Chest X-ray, PA view. Patient: 26 years old, sex M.
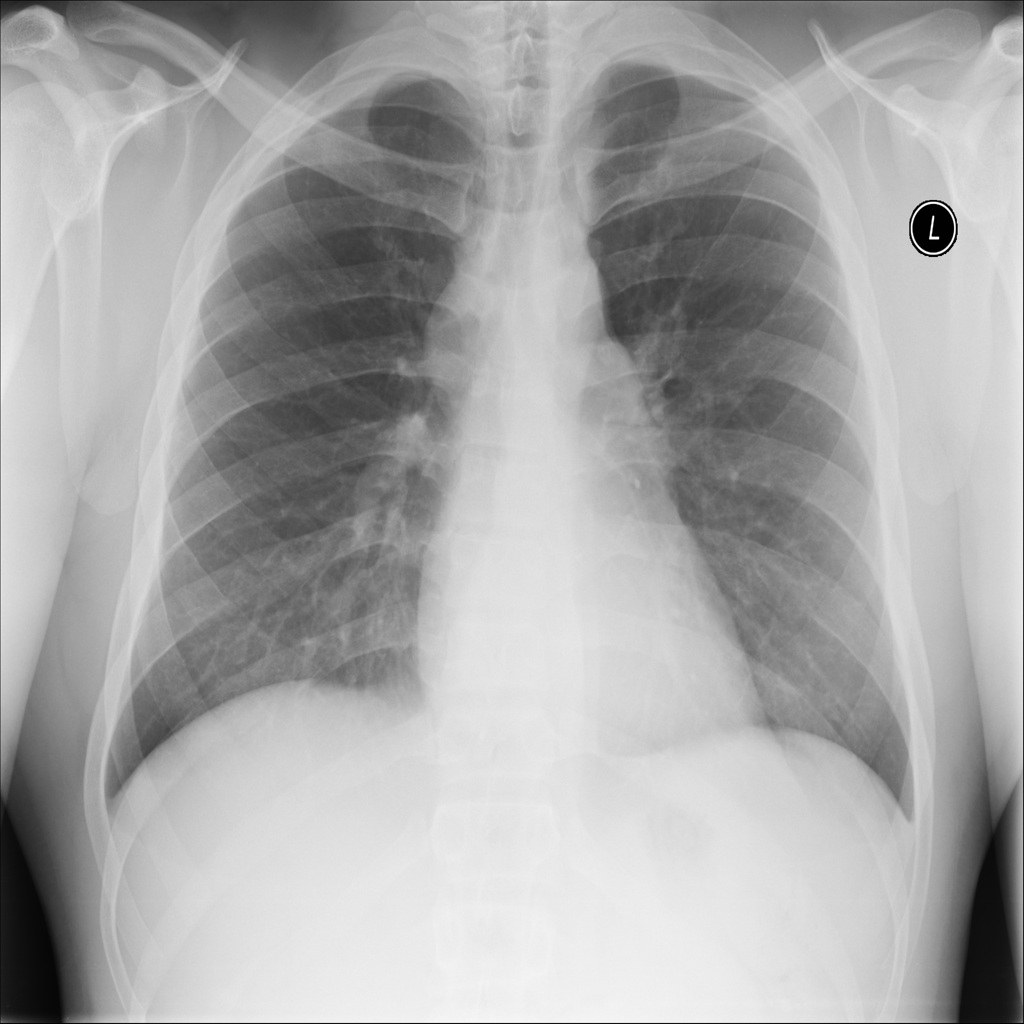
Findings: Pleural_Thickening